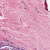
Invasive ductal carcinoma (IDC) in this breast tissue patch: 0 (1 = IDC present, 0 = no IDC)